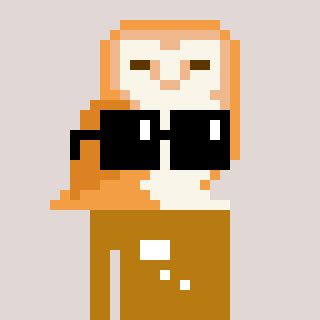
a pixel art character with square black sunglasses, a owl-shaped head and a gold-colored body on a warm background